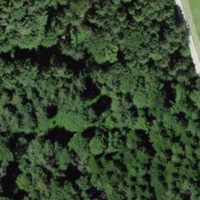
EUNIS habitat code: 41
Species observed at this site:
Epilobium hirsutum
Stachys palustris
Hypericum perforatum